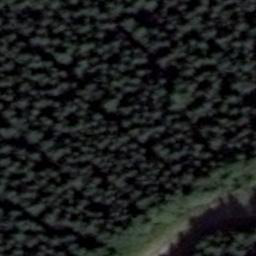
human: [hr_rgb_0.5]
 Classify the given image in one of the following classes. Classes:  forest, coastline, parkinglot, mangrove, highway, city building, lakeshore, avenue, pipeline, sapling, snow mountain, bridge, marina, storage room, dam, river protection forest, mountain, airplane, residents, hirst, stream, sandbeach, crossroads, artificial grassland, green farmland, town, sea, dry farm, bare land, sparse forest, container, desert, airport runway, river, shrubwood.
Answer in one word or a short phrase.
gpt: forest